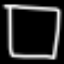
Label: square